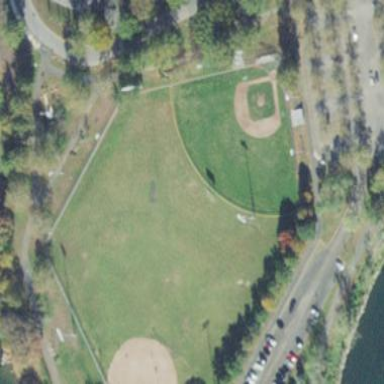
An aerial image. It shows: Baseball pitch for leisure and sports activities.